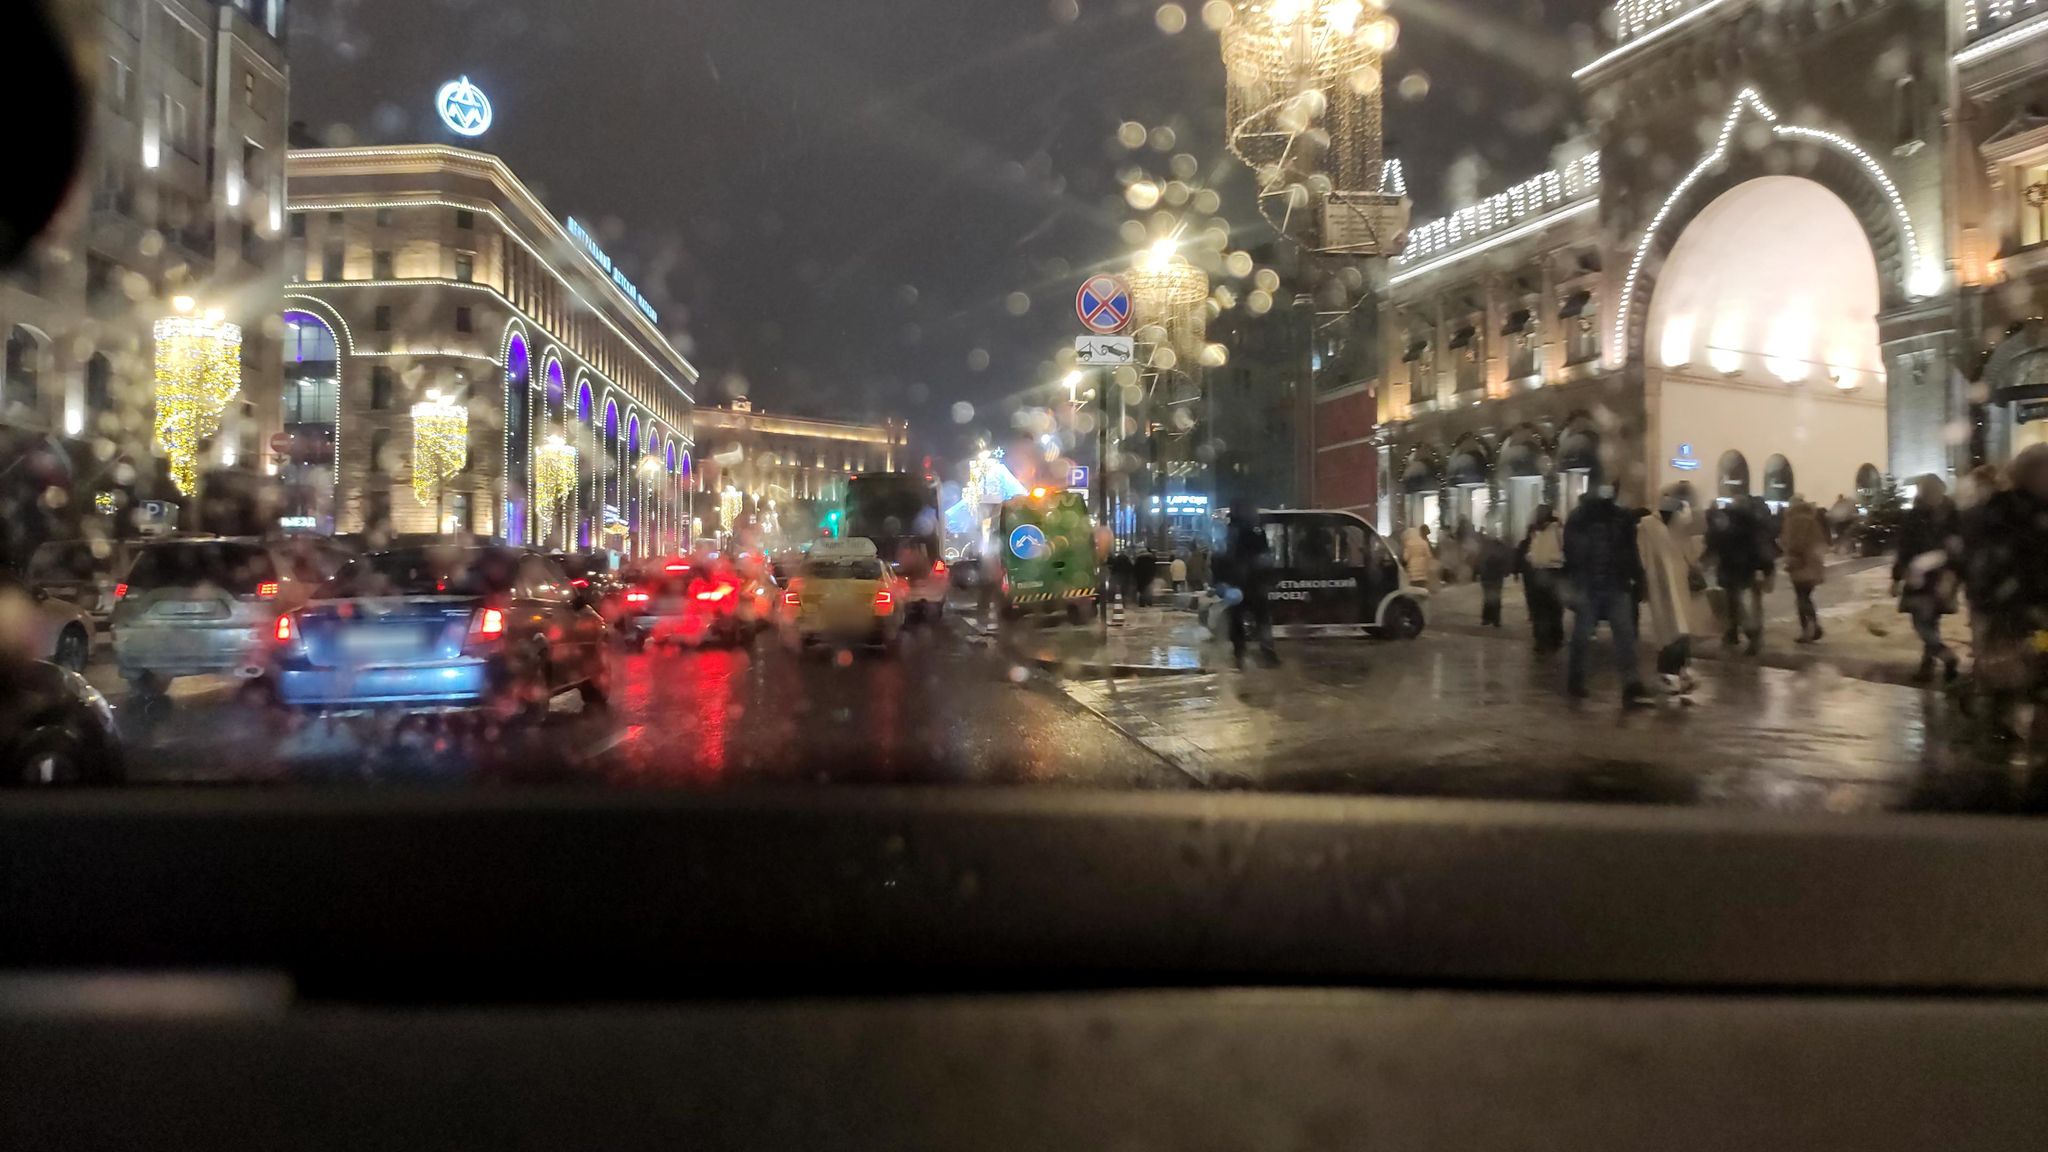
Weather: rainy
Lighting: night
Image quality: slightly poor
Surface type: driving surface
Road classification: footway
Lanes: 6
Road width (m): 6.5
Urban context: urban centre
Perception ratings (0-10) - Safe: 5.2, Lively: 8.68, Beautiful: 3.16, Boring: 2.08, Depressing: 7.72, Wealthy: 6.49